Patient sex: M
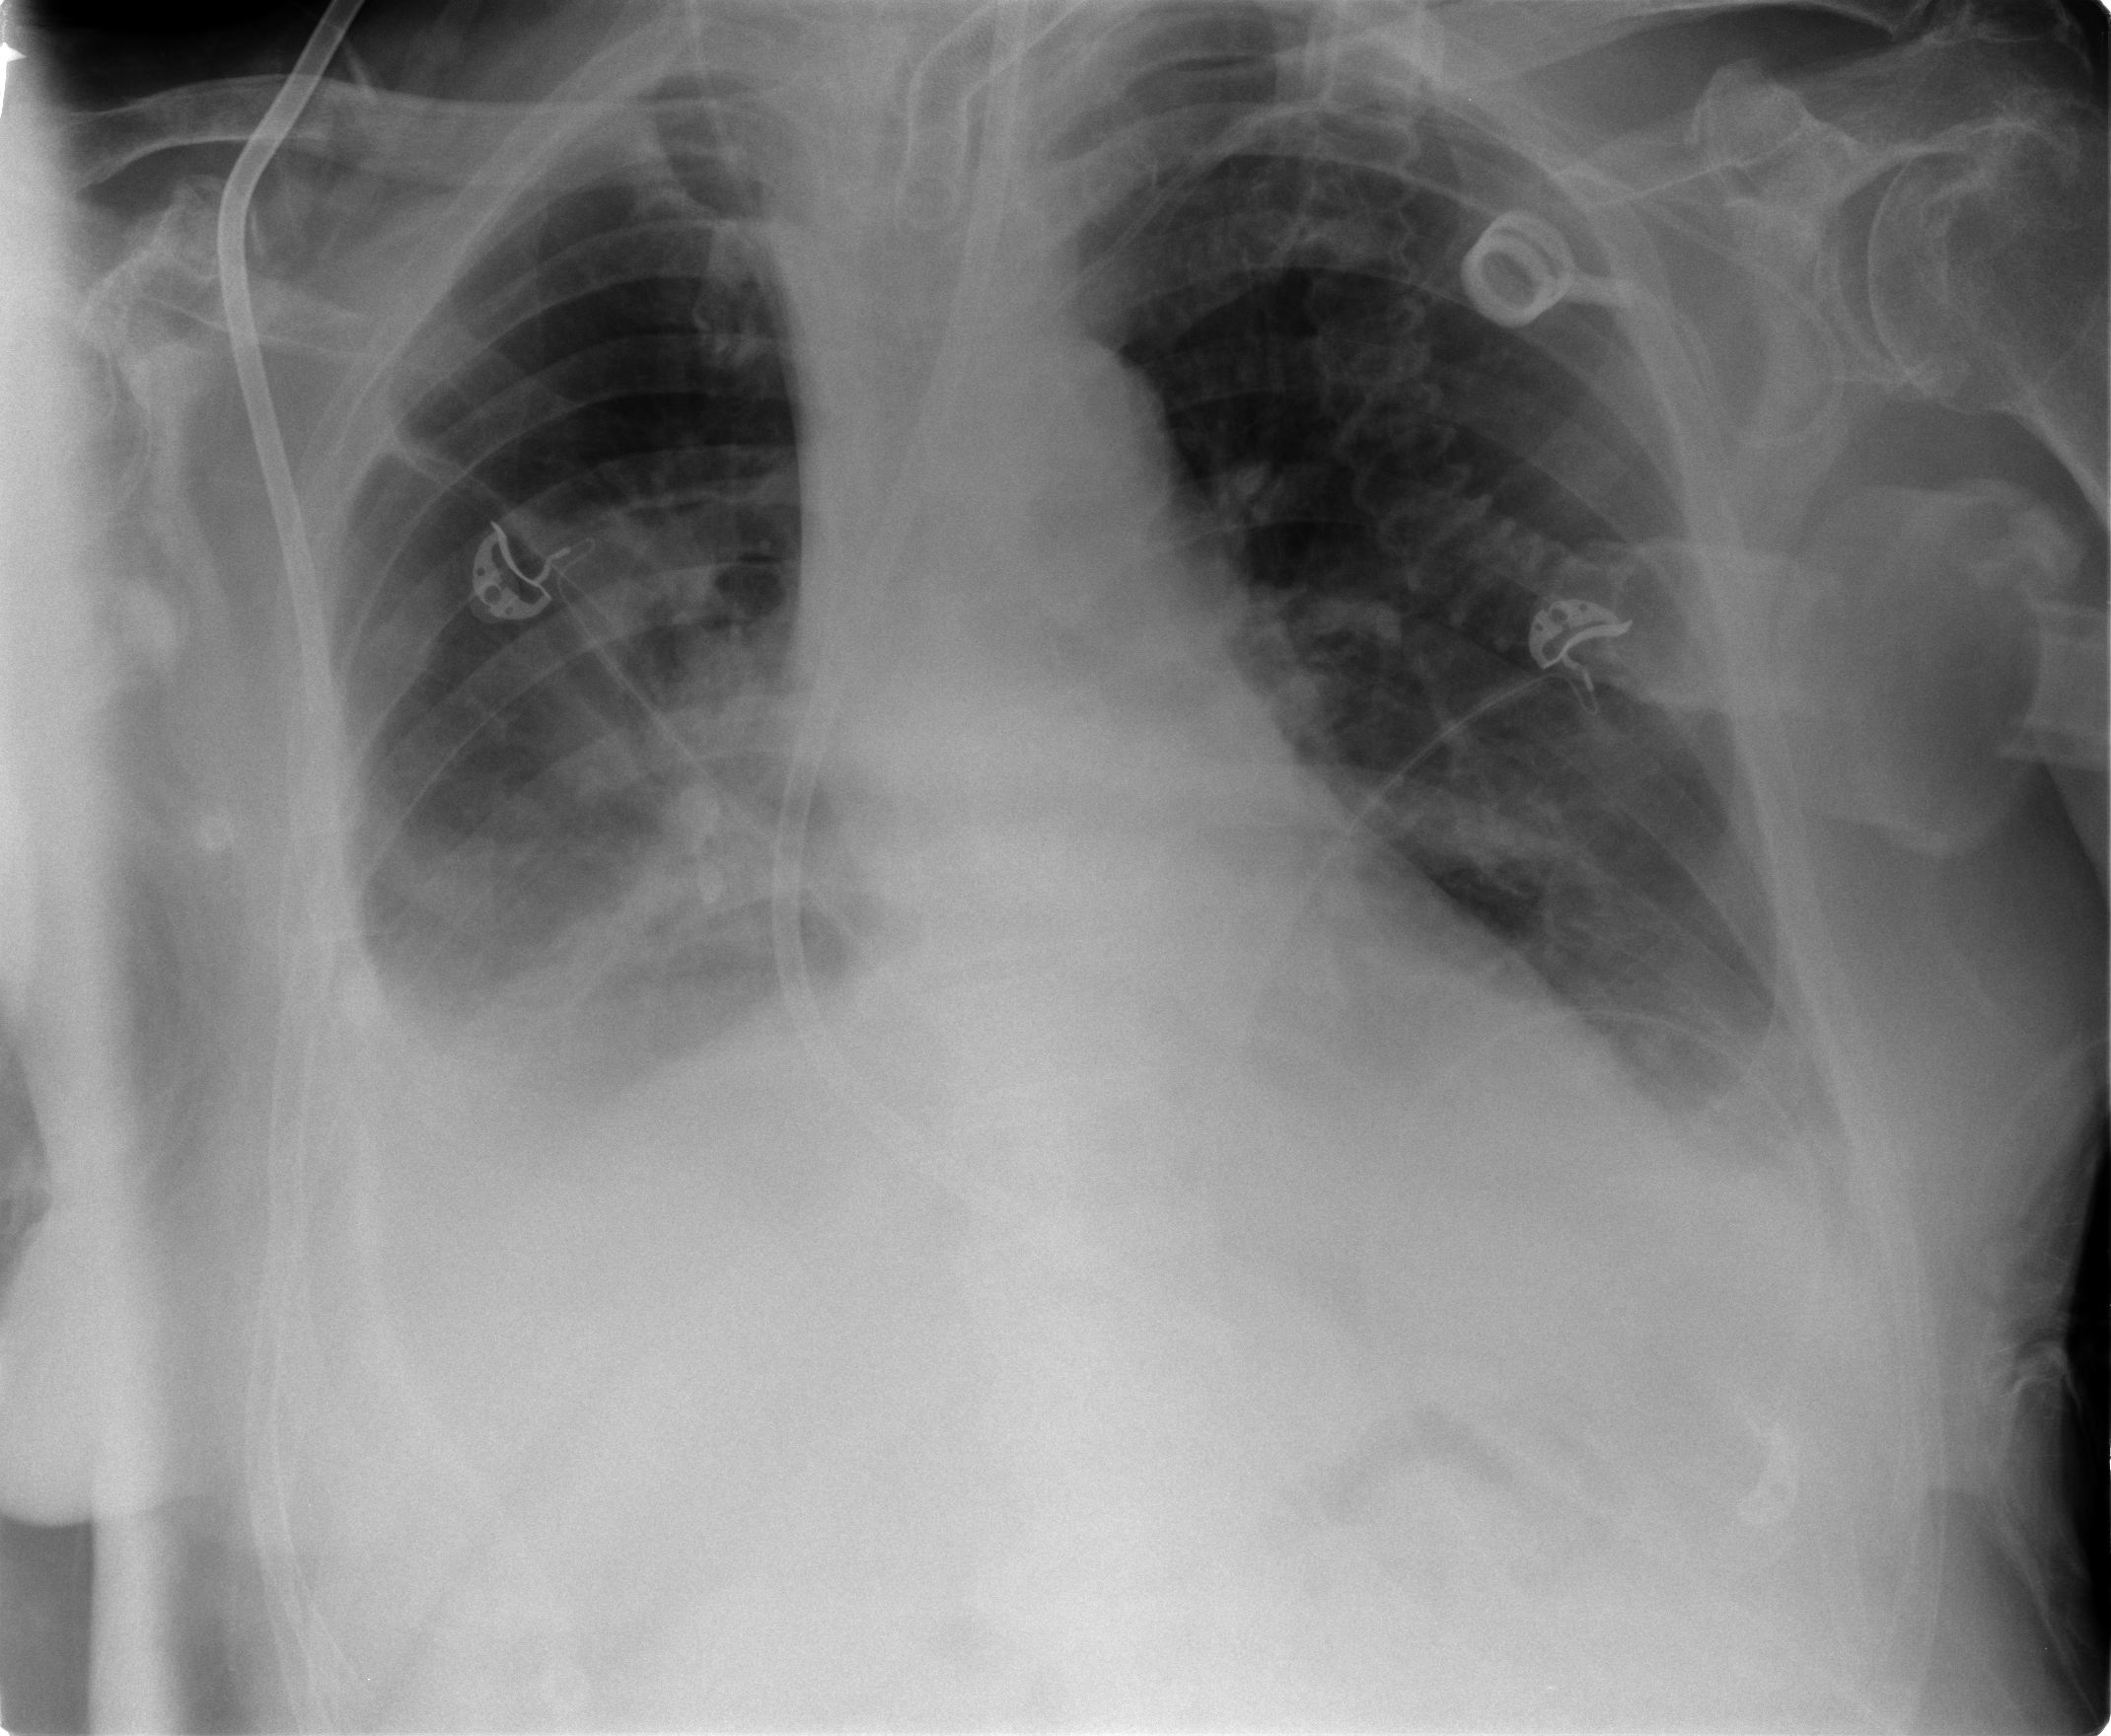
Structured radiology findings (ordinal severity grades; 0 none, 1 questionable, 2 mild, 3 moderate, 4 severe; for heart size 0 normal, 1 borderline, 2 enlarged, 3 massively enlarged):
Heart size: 0
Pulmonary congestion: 0
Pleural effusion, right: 2
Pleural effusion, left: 1
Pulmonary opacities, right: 2
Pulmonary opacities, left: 0
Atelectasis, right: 3
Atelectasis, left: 2